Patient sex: F
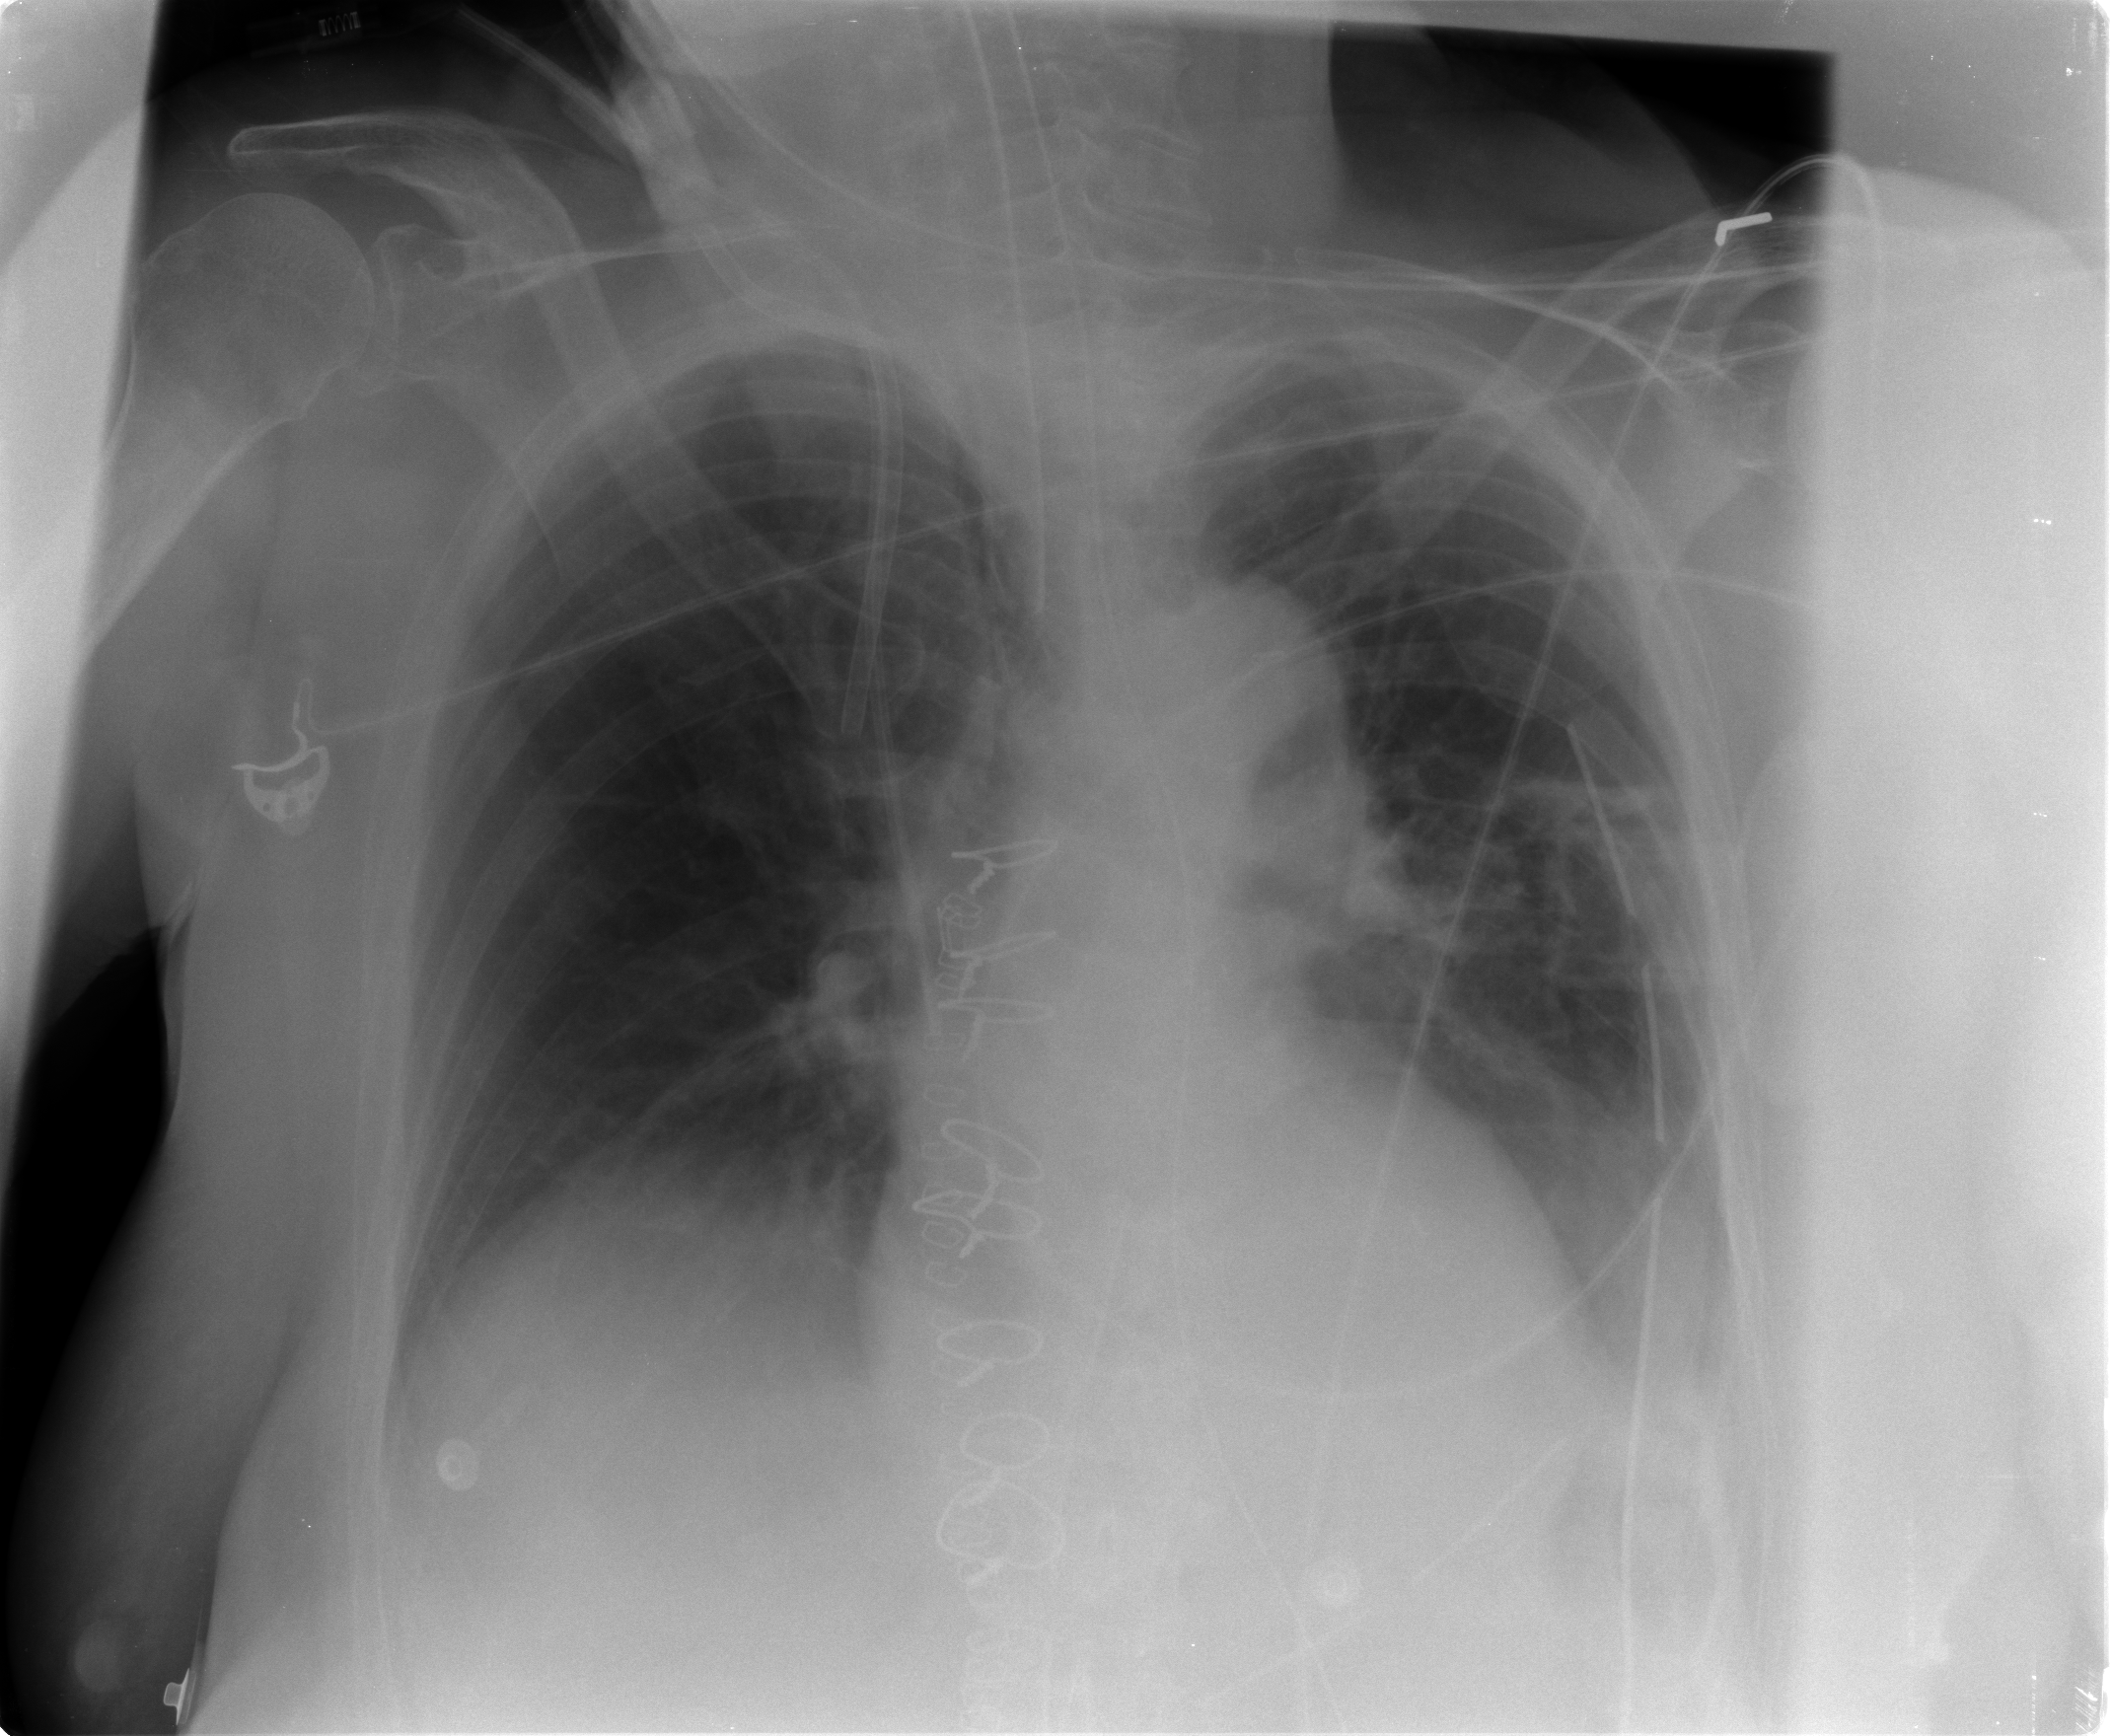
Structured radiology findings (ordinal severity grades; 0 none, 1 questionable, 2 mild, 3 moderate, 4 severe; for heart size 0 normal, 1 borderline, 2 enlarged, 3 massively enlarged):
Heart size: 0
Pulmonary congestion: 2
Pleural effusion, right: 0
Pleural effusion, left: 2
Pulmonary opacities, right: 0
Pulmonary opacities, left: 1
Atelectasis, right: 0
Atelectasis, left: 2